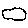
Label: cloud